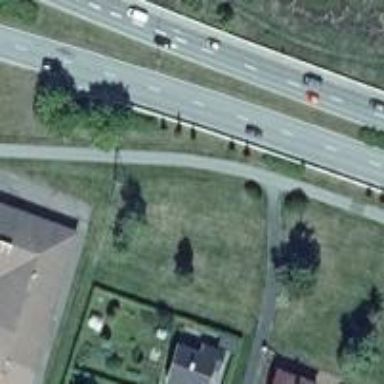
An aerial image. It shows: Asphalt cycleway.